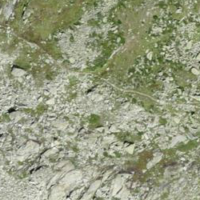
EUNIS habitat code: 48
Species observed at this site:
Rhododendron ferrugineum
Marmota marmota